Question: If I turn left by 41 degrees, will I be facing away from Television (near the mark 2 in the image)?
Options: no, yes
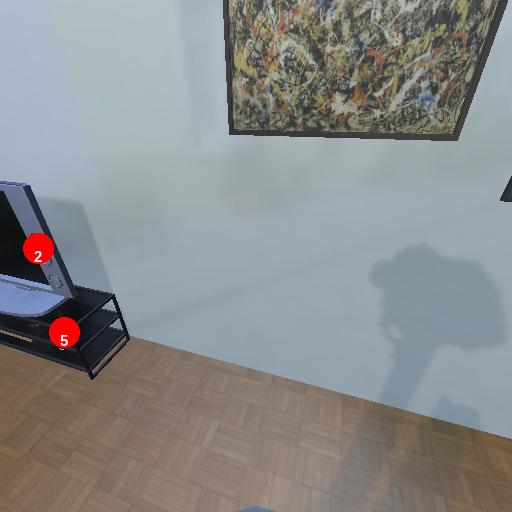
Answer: no